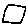
Label: square